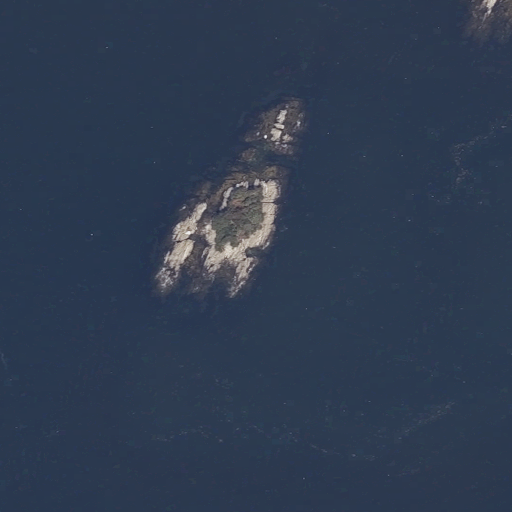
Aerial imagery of island in Maine named Oak Island containing only open water